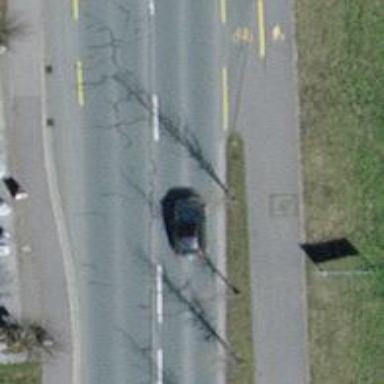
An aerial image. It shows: Asphalt road with sidewalks on both sides. The road is classified as primary highway.